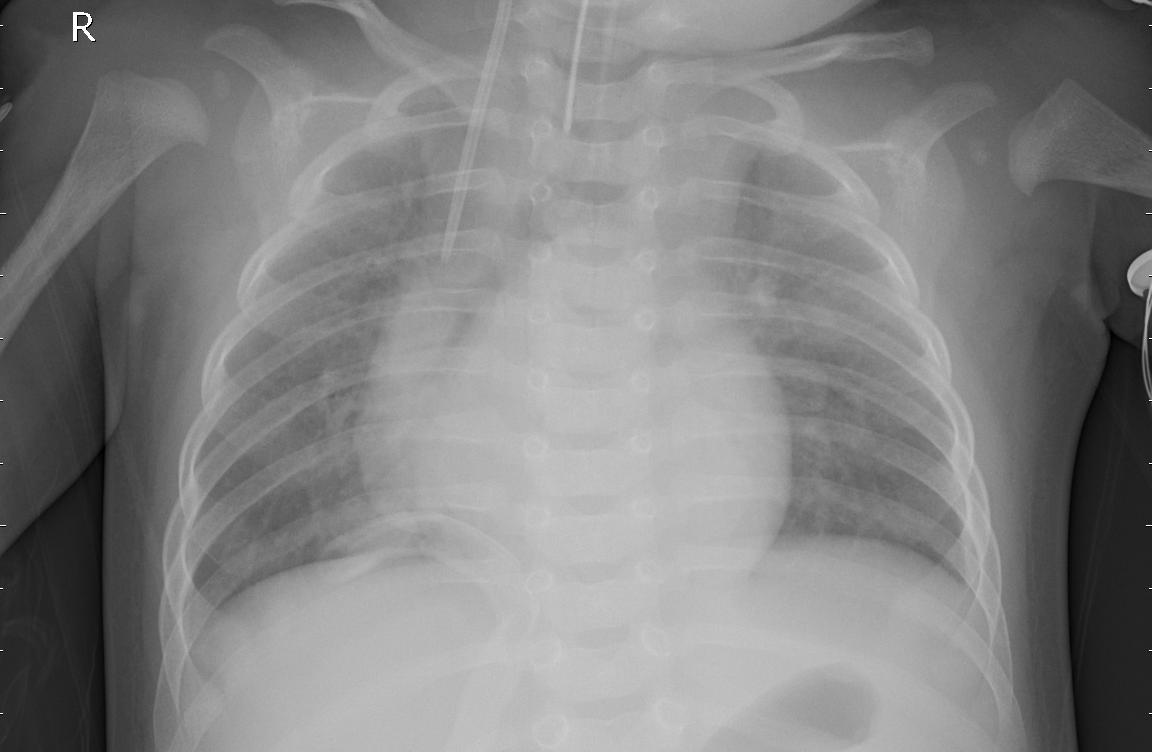
Diagnosis: PNEUMONIA